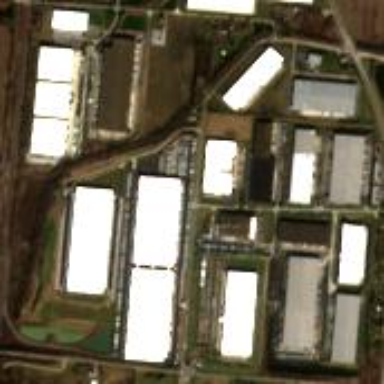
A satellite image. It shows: Industrial area.